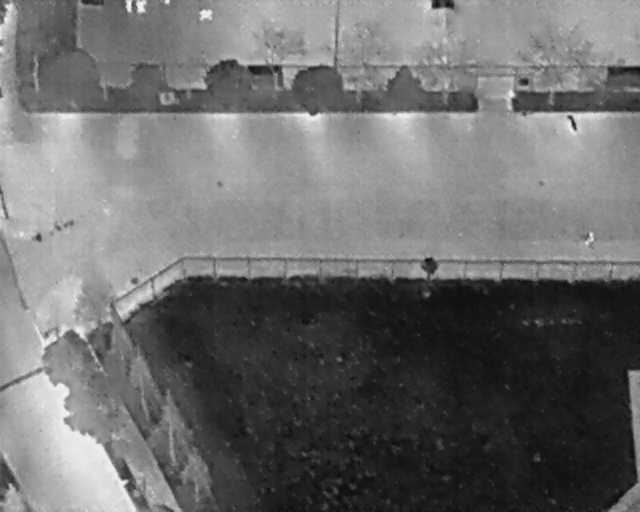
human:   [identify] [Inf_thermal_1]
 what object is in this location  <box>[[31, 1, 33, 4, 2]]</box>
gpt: <ref>1 medium person at the top</ref>